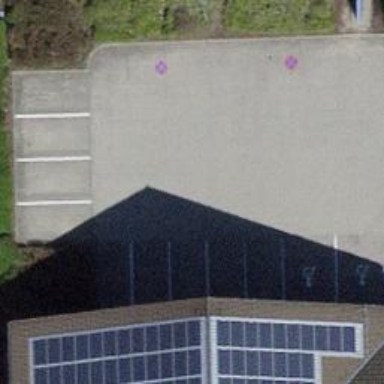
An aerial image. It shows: Parking aisle designated as service road.